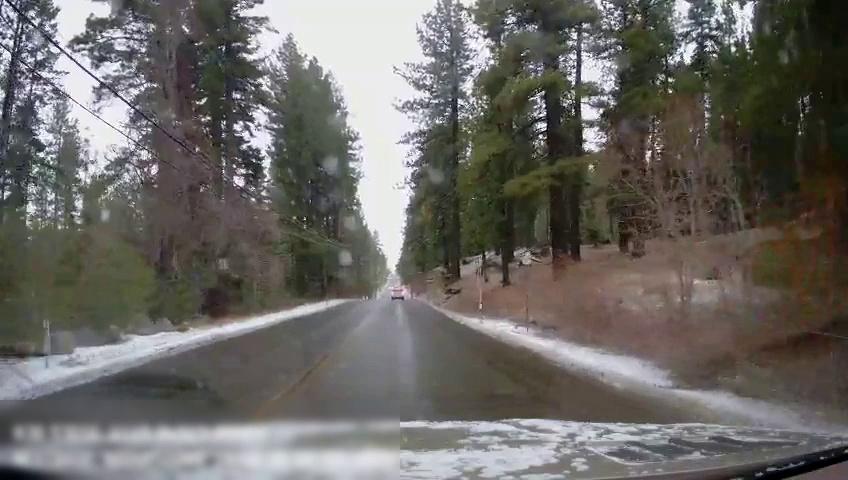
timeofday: Day
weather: Snowy
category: Vehicles | SUV
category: Drivable Space